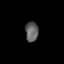
Tissue: prostate
Cell type: T cells
Senescence score: 0.2874
Nuclear area (px): 253
Mean DAPI intensity: 96.237